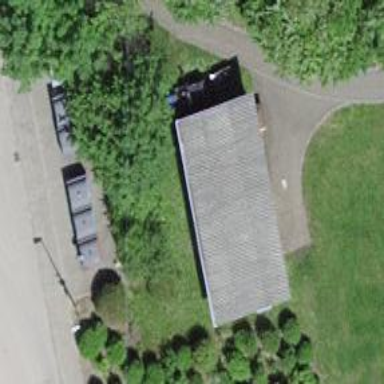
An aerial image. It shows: Garage.